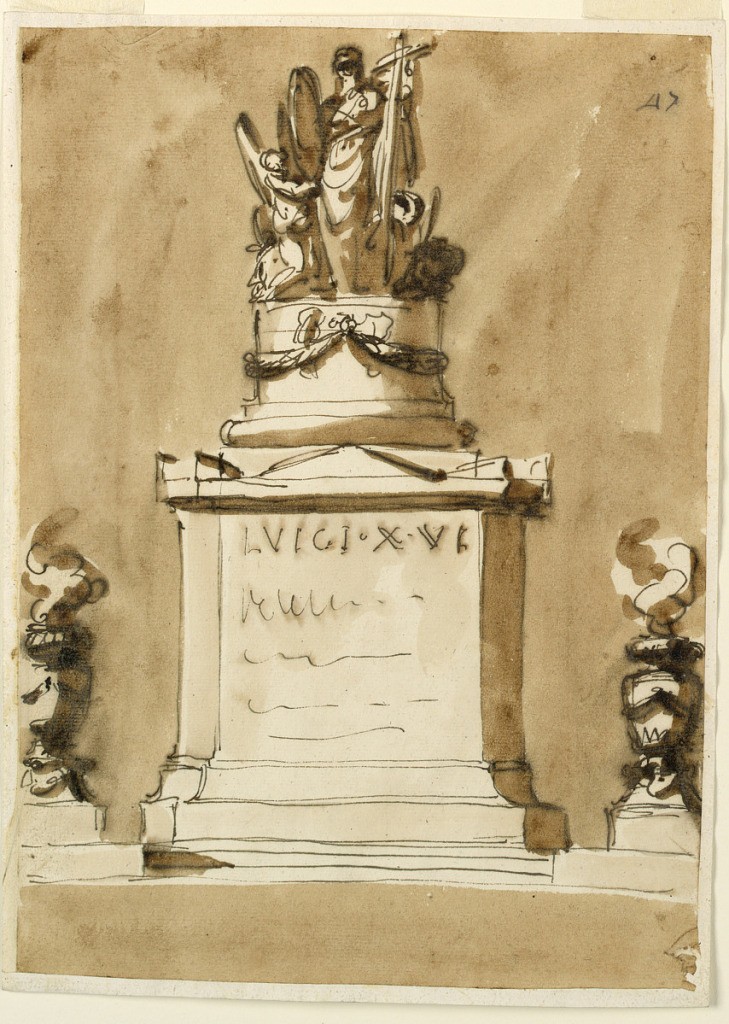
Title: Funeral Decorations for King Louis XVI of France
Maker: Giuseppe Barberi, Italian, 1746–1809
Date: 1793
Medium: Pen and brown ink, brush and brown wash on lined off-white laid paper
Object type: Drawing
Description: A variation of 1938-88-1308. The lower part of the pediment being heightened, the upper lowered. The inscription is at he front of the lower part. On top is a variation of 1938-88-1306. The lateral motifs and a variation of 1938-88-1297.